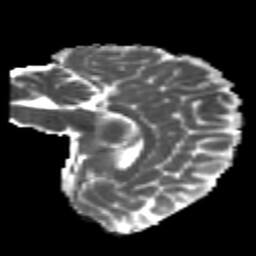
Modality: MD
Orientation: sagittal
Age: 23
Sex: male
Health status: healthy
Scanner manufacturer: philips
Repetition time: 7.474 s
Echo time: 0.08753 s